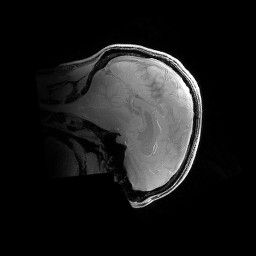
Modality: PDw
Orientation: sagittal
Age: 27
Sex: male
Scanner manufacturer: siemens
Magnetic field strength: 6.98 T
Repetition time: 1.44 s
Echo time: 0.00252 s